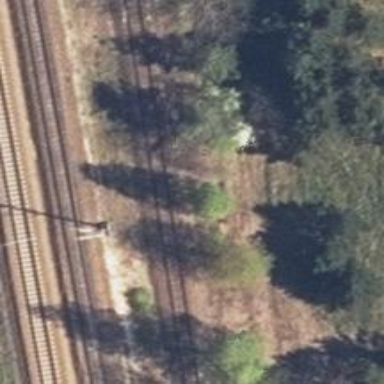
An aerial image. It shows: Railway yard in service.